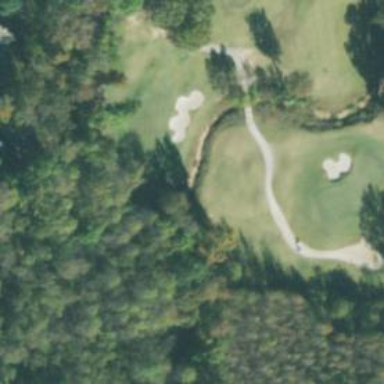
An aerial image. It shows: Golf hole.